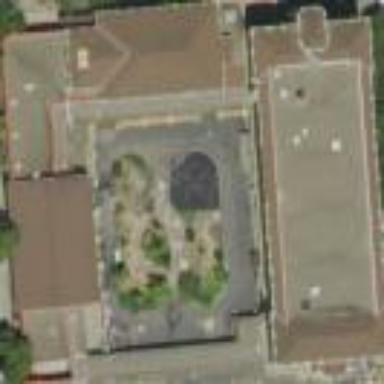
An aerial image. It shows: School building.